The image shows the envelope spectrum of a rolling-element bearing's vibration signal, with the characteristic fault frequencies (BPFO outer race, BPFI inner race, BSF ball, FTF cage) marked as reference lines. Determine the bearing's health state. Answer with exactly one of: normal, inner_race, outer_race, ball.
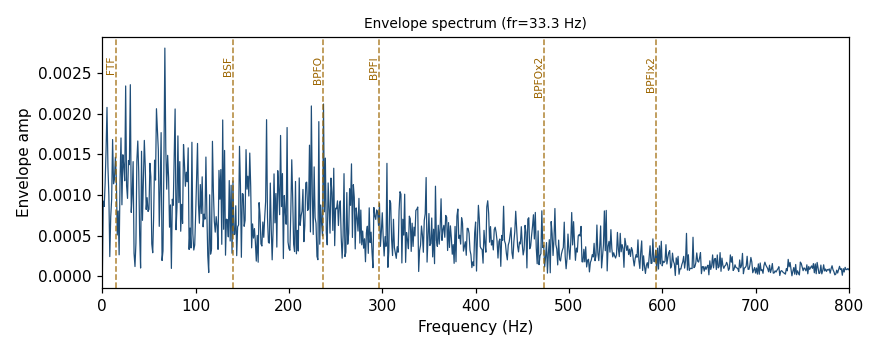
Answer: normal